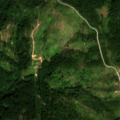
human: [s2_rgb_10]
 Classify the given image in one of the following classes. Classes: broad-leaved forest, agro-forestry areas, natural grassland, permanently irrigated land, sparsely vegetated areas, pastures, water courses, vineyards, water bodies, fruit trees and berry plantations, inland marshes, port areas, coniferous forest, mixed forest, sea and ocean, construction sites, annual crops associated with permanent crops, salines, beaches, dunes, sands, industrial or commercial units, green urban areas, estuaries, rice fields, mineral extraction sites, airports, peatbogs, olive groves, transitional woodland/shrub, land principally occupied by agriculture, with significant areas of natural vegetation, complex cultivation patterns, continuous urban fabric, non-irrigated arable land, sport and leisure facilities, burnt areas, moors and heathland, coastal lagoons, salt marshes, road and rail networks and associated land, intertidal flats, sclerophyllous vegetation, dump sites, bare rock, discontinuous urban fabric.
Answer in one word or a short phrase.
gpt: broad-leaved forest, transitional woodland/shrub